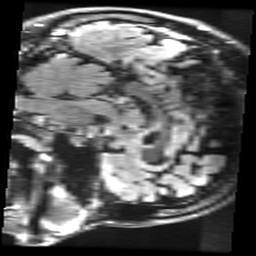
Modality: FLAIR
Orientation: sagittal
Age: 21
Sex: female
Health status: healthy
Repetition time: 12 s
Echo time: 0.09782 s